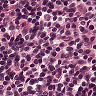
Metastatic tissue present: no